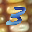
Label: 3